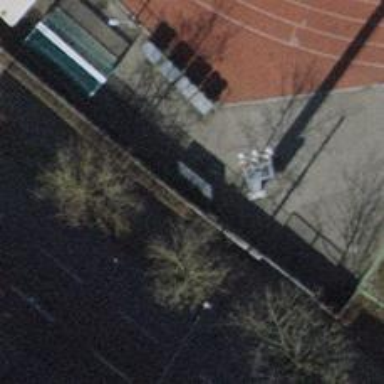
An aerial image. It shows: Bicycle parking facility.